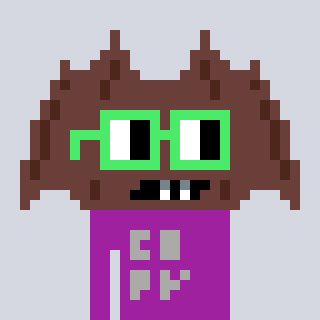
a pixel art character with square light green glasses, a bat-shaped head and a magenta-colored body on a cool background